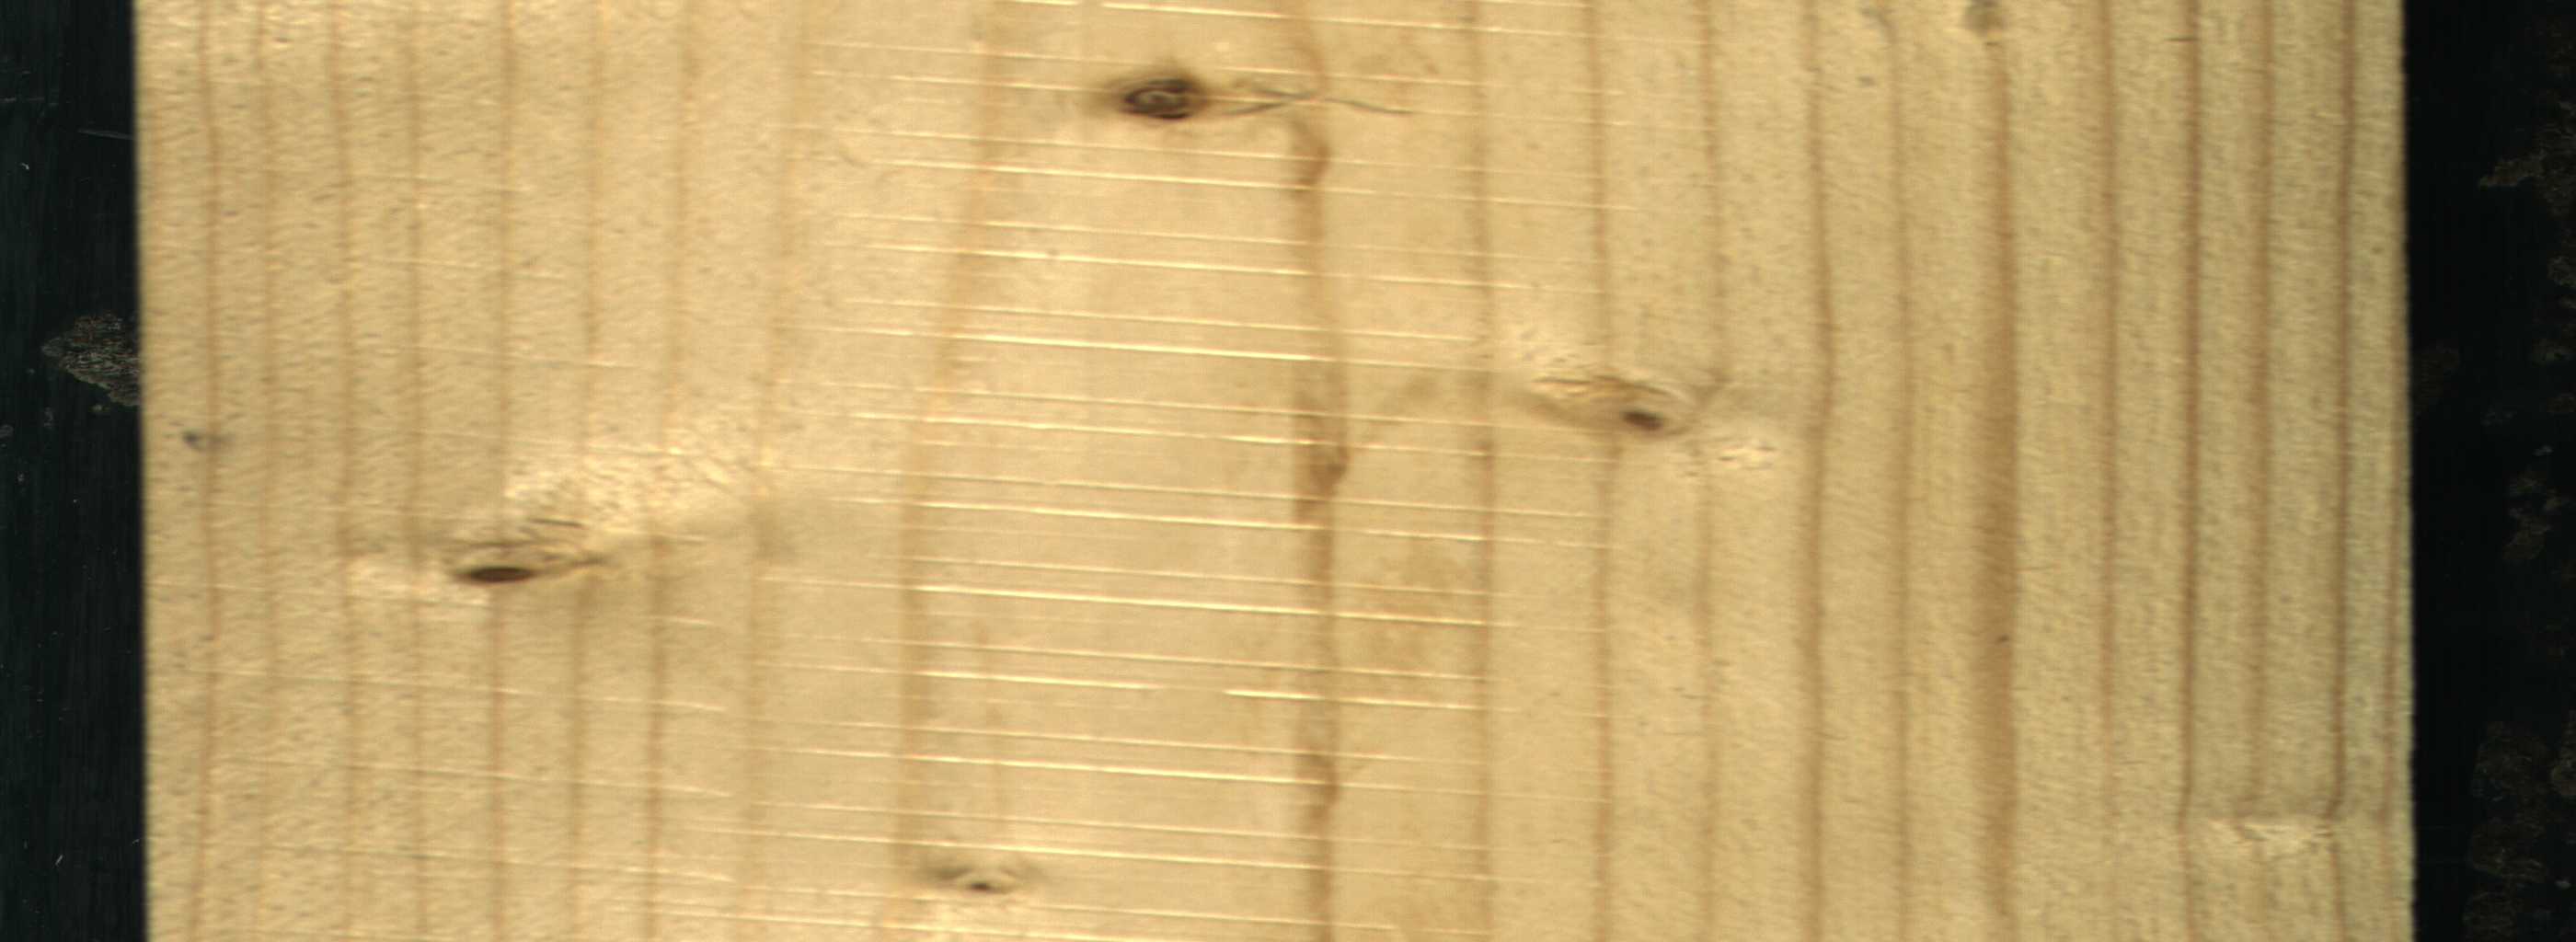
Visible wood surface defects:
Live_Knot
Live_Knot
Live_Knot